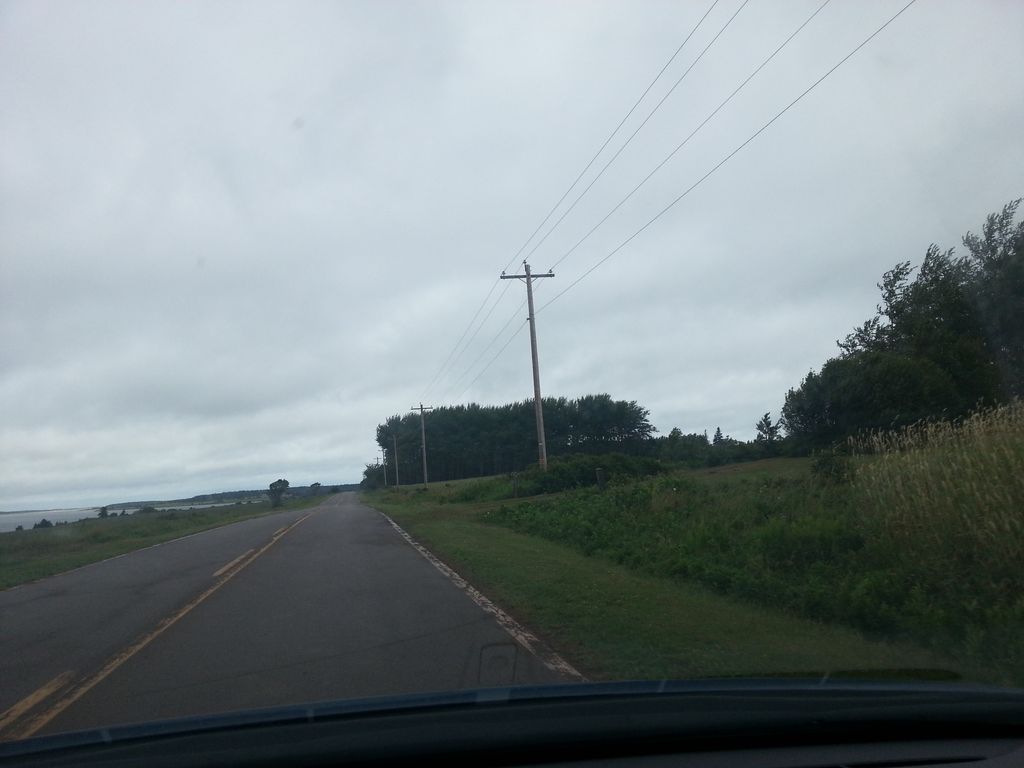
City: charlottetown